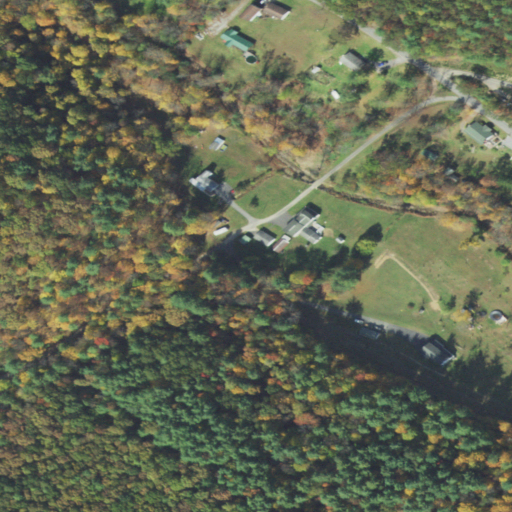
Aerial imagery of valley in Pennsylvania named Dopps Hollow containing mixed forest, deciduous forest, open development, low intensity development, evergreen forest, and pasture